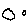
Label: circle